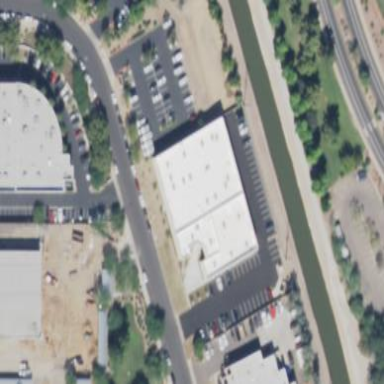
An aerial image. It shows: Commercial building.